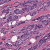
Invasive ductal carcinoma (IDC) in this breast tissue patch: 1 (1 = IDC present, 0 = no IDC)